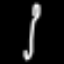
Label: fork